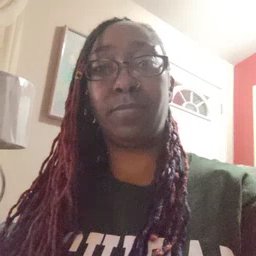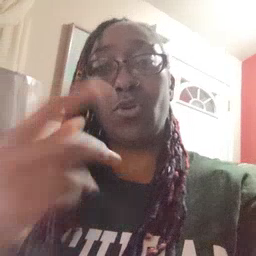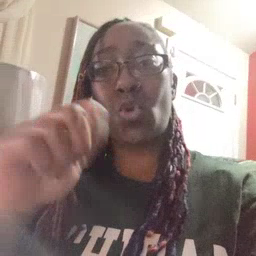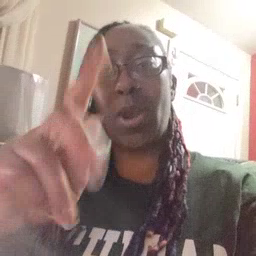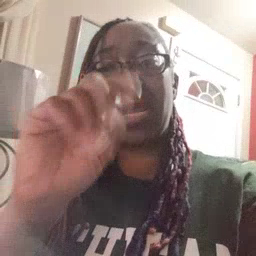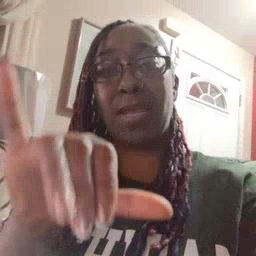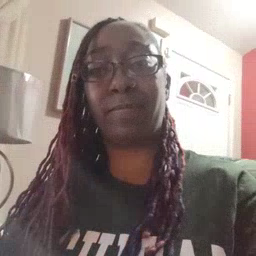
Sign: toy